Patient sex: M
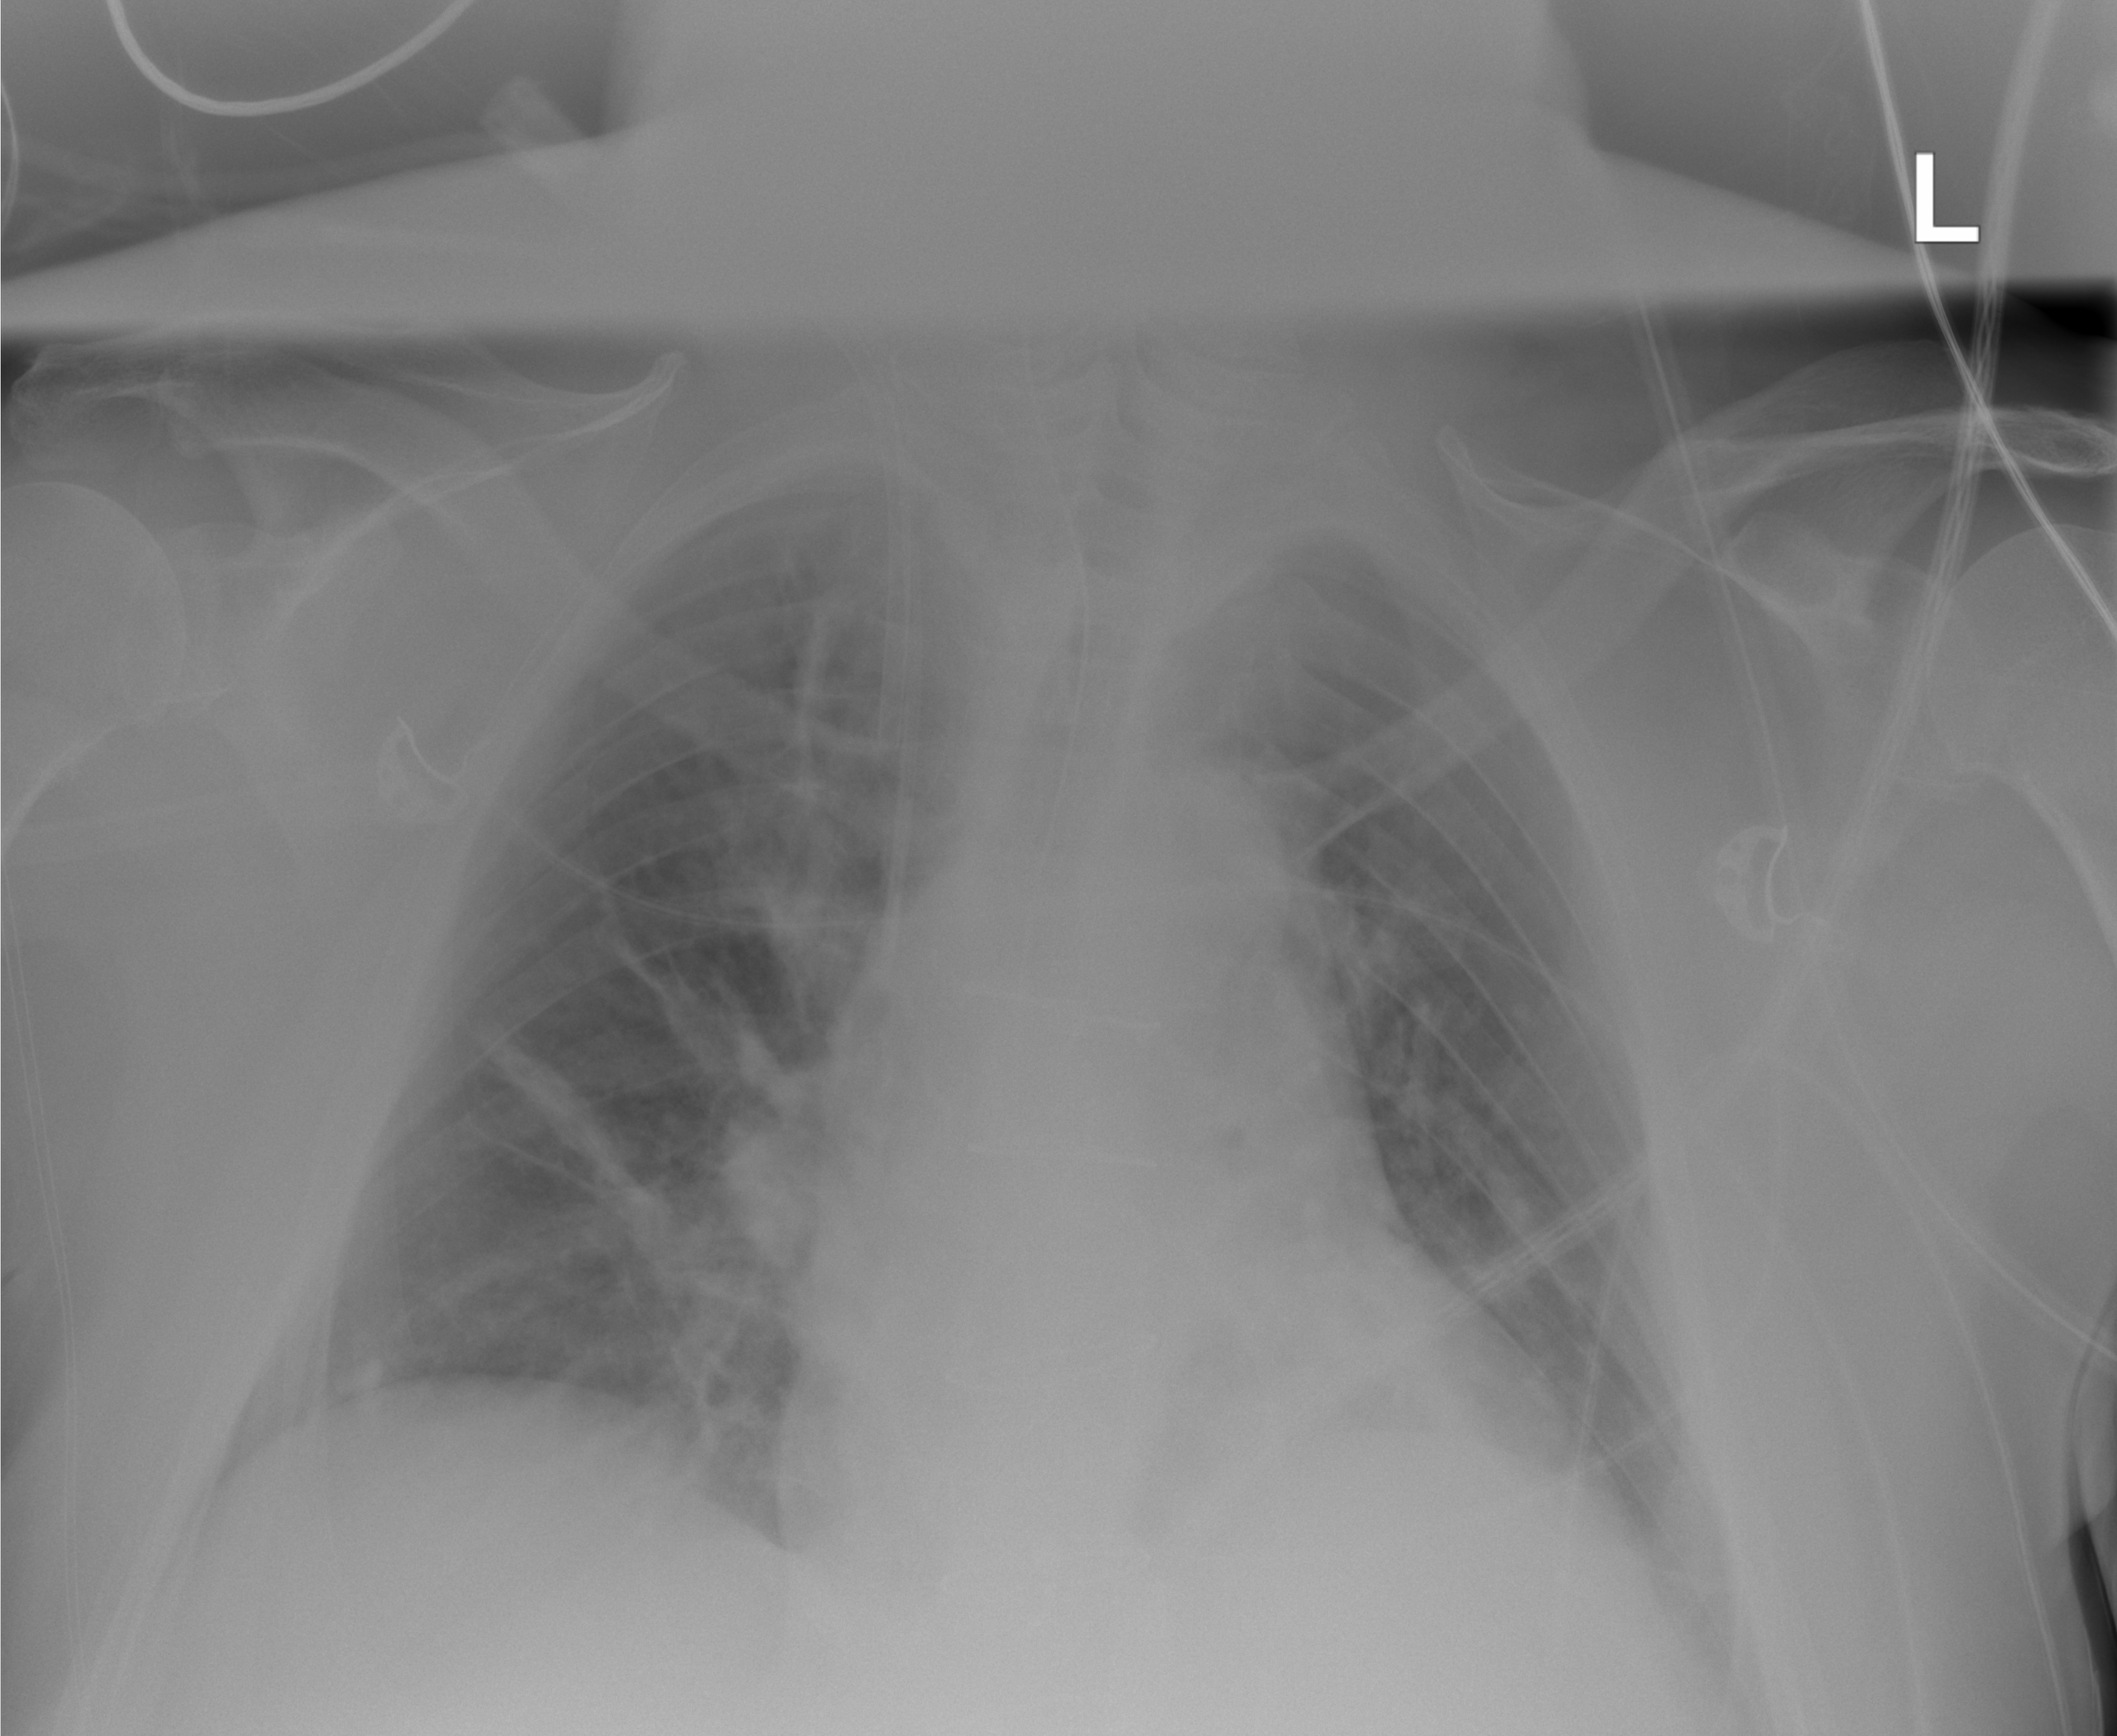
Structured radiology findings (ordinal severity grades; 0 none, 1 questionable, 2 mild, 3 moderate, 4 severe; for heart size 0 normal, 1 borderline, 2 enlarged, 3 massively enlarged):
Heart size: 0
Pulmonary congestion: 0
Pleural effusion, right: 0
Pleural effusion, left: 0
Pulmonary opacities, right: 2
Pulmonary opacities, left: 0
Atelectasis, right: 2
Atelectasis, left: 0